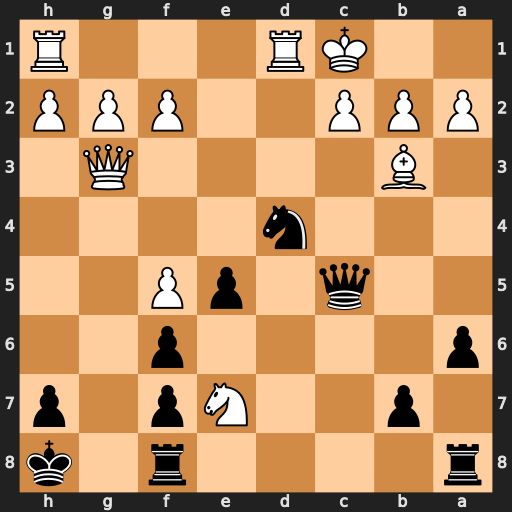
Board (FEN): r4r1k/1p2Np1p/p4p2/2q1pP2/3n4/1B4Q1/PPP2PPP/2KR3R
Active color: b
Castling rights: -
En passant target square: -
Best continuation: Ne2+ Kb1 Nxg3